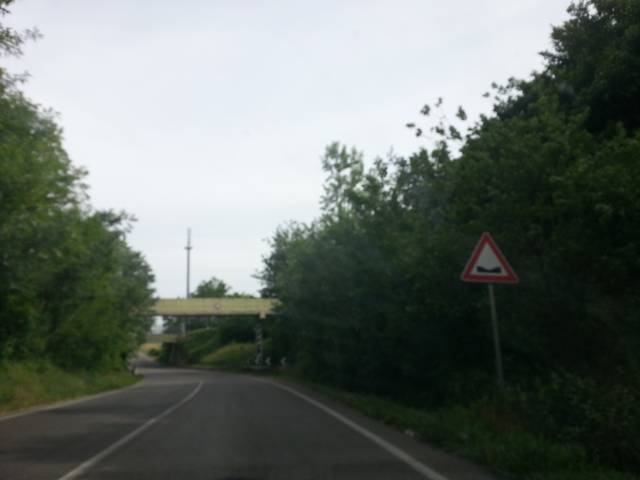
Region: Italy
Coordinates: 44.694, 10.544